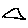
Label: triangle